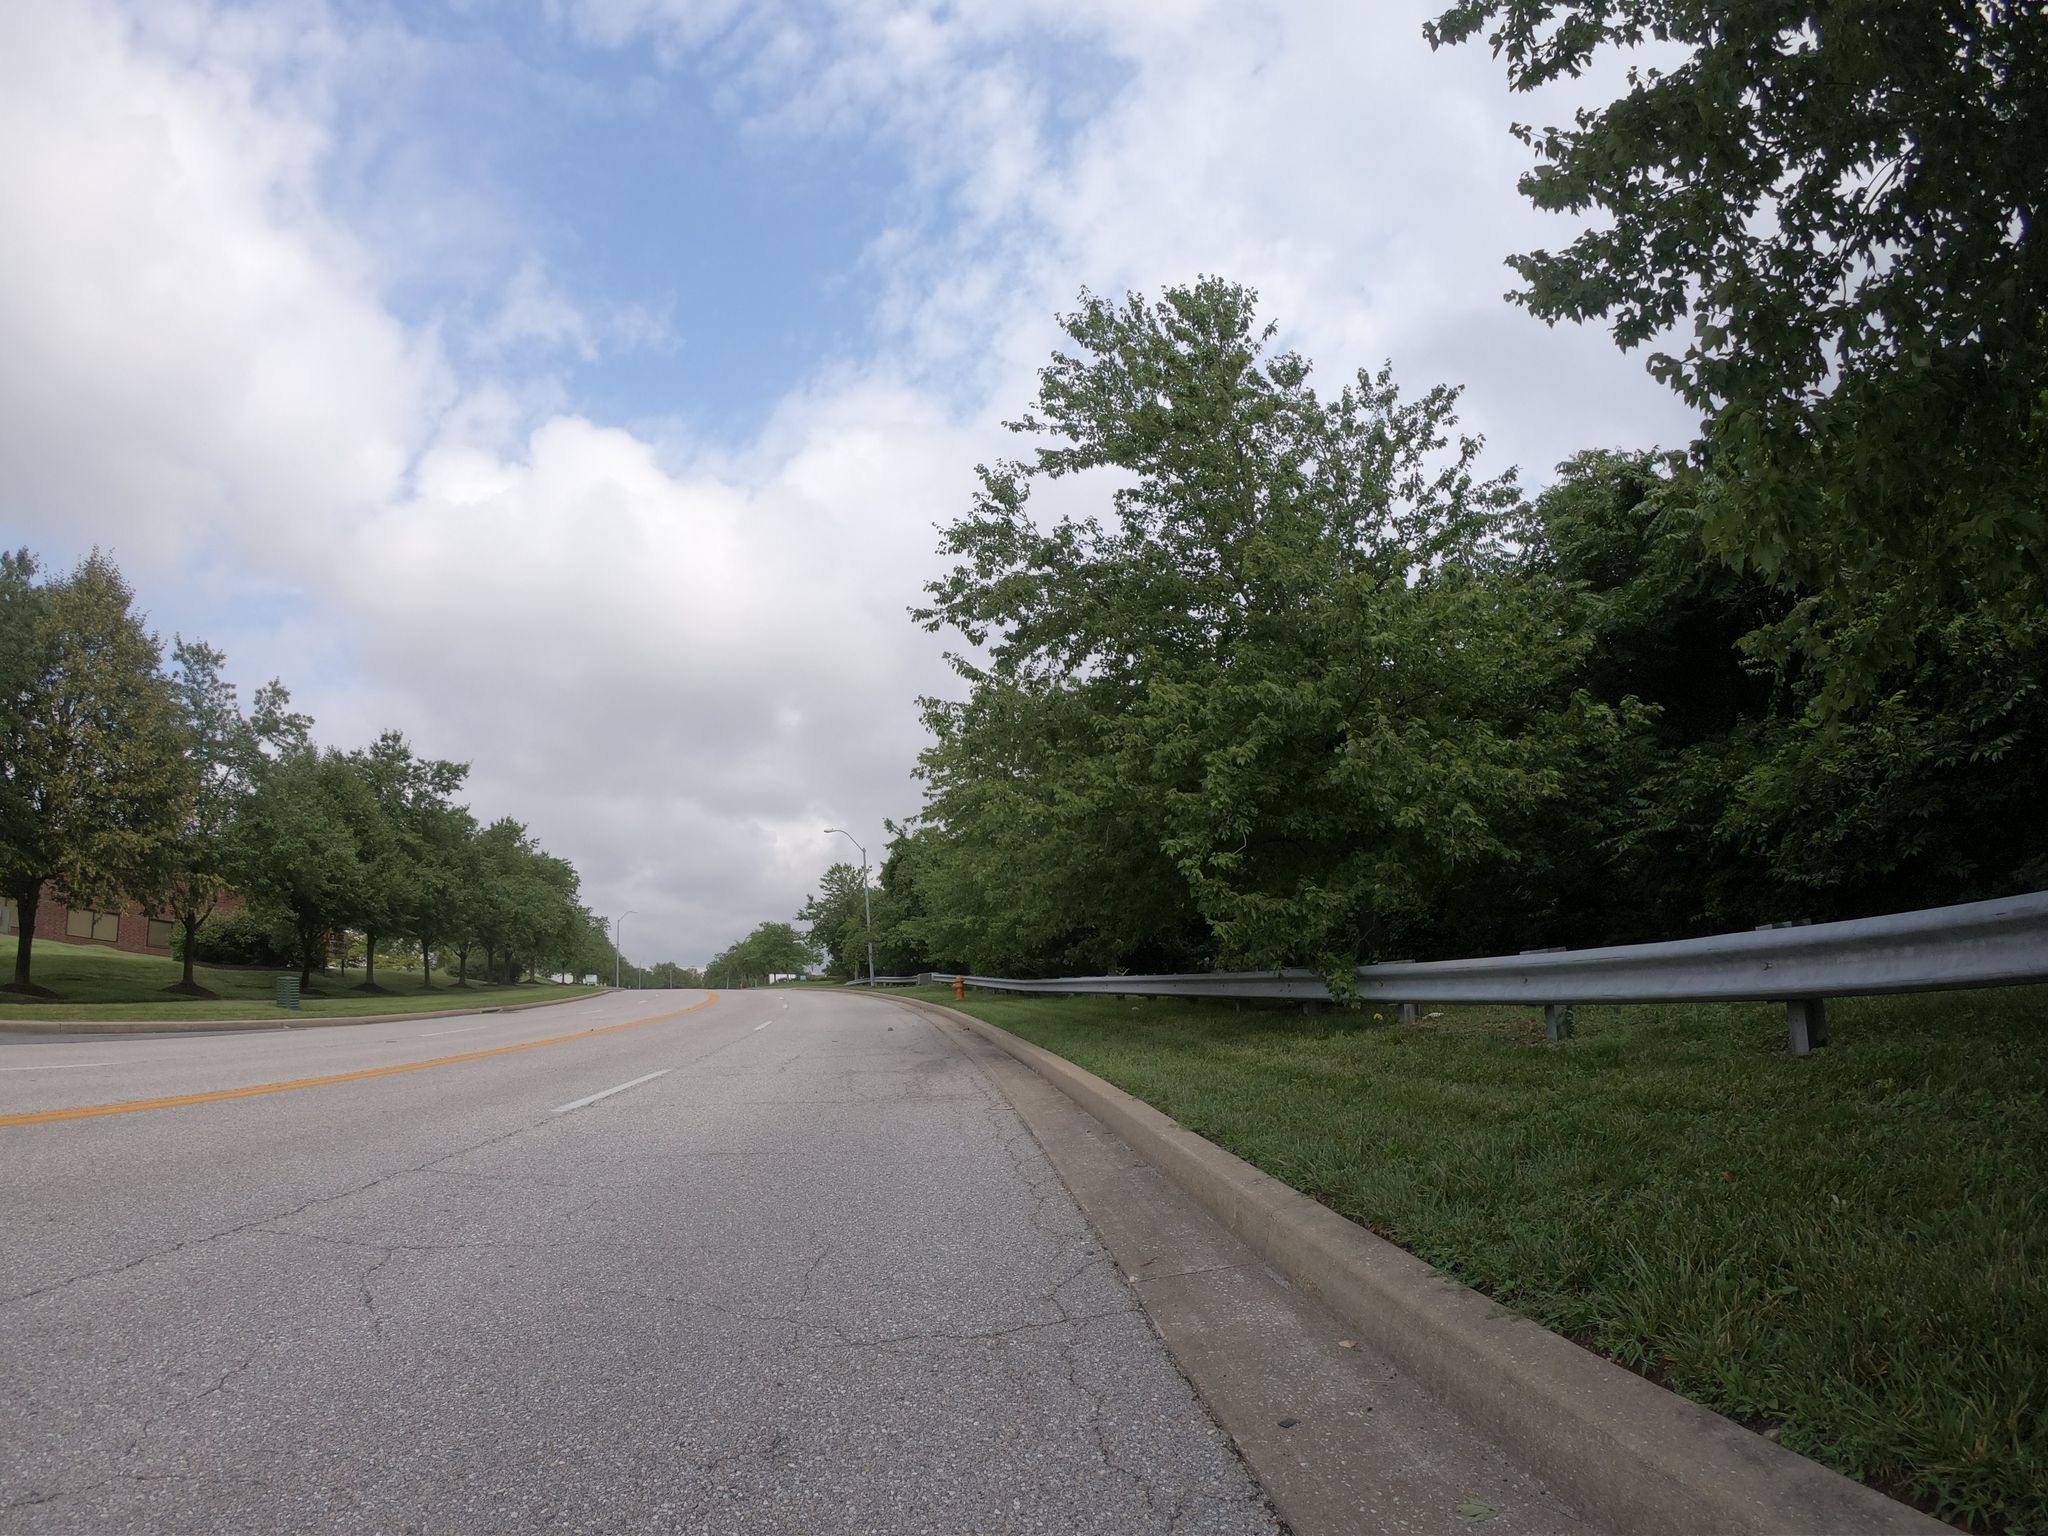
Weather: cloudy
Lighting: day
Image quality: good
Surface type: cycling surface
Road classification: unclassified
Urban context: suburban or peri-urban
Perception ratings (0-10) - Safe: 2.49, Lively: 2.96, Beautiful: 7.54, Boring: 5.14, Depressing: 5.63, Wealthy: 1.46